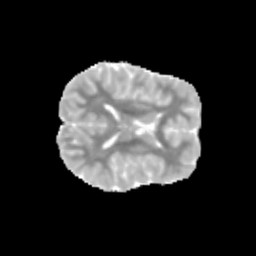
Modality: MD
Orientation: axial
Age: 9
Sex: female
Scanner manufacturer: siemens
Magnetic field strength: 3 T
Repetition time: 3.8 s
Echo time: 0.07 s